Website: apple
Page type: customer-info-address
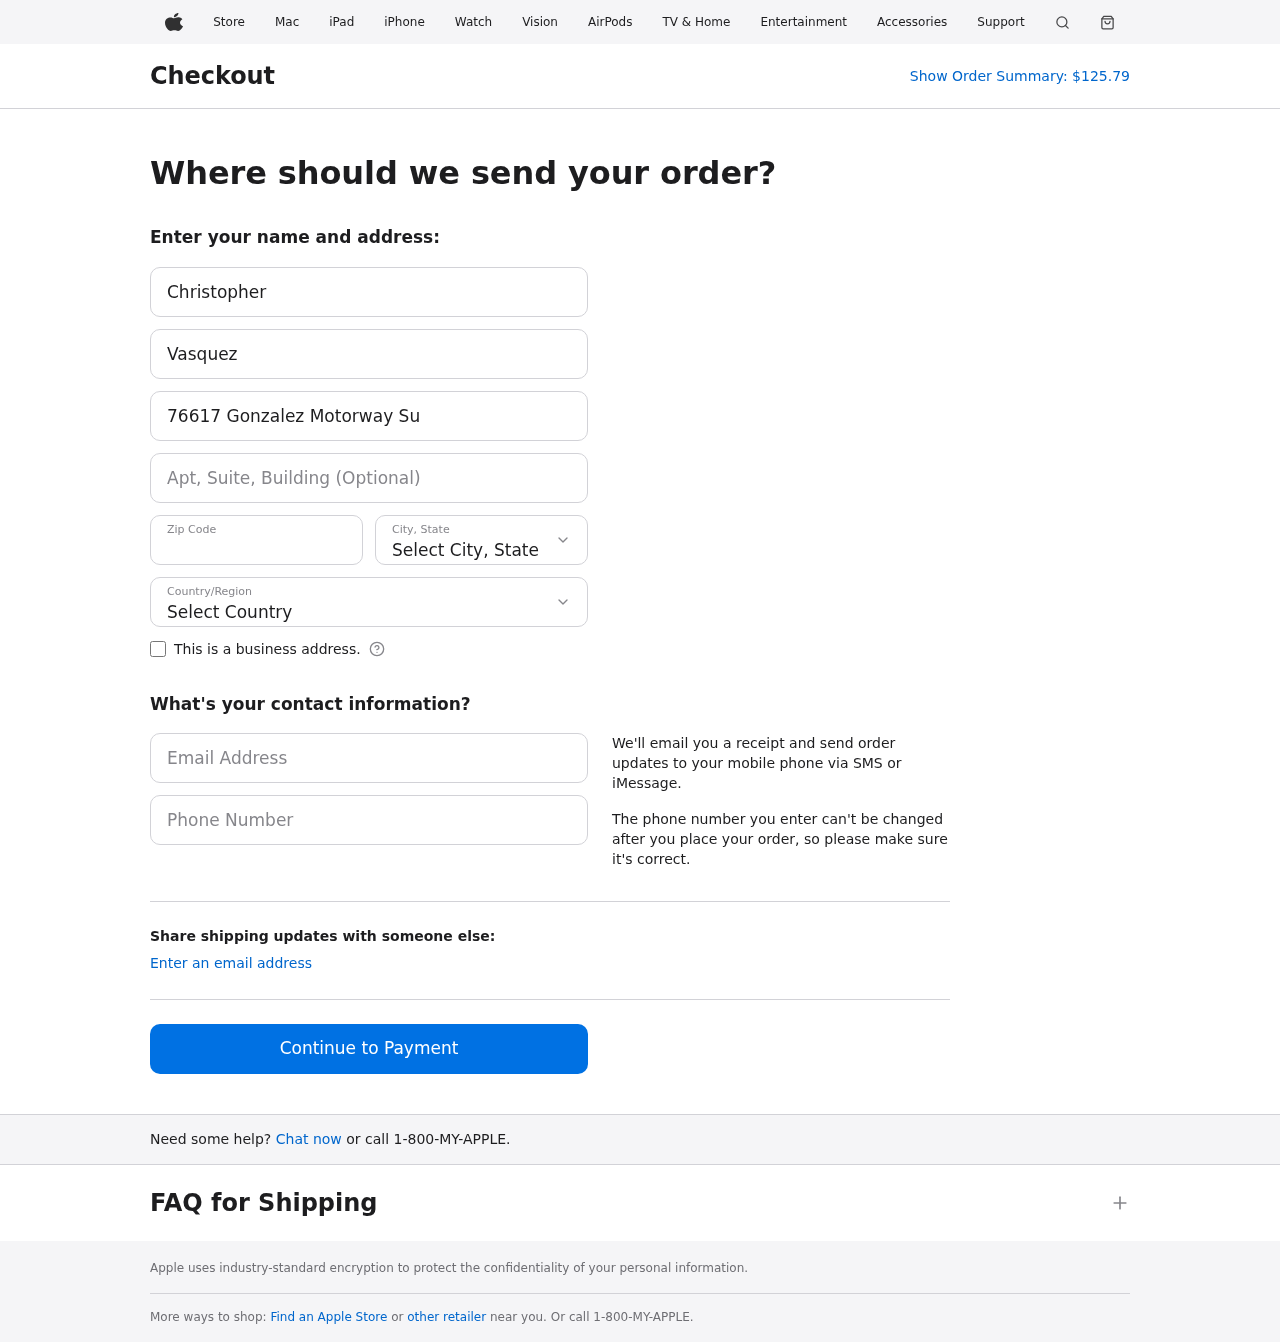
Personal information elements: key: PII_CITY_STATE
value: West Kevinside, NM
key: PII_COUNTRY
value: United States
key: PII_EMAIL
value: christopher_vasquez@gmail.com
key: PII_FIRSTNAME
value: Christopher
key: PII_LASTNAME
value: Vasquez
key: PII_PHONE
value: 5336773053
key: PII_POSTCODE
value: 01818
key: PII_STREET
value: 76617 Gonzalez Motorway Suite 722
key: PII_STREET2
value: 2122 Beth Wells
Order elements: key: ORDER_TOTAL
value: $125.79